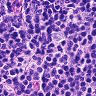
Metastatic tissue present: no